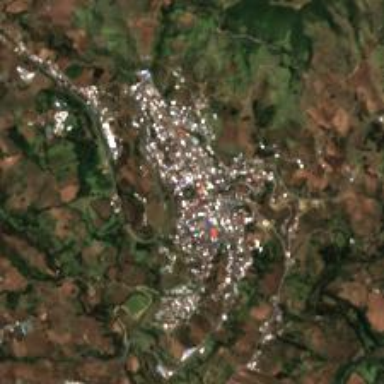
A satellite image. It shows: Town.